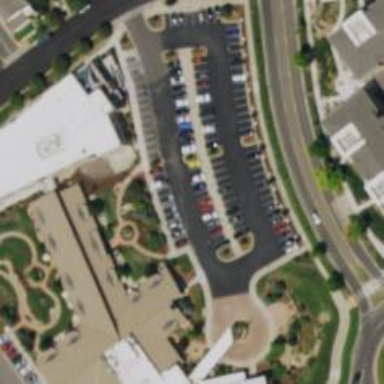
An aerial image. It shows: Parking space.